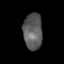
Tissue: lung
Cell type: Epithelial cells
Senescence score: 0.1711
Nuclear area (px): 683
Mean DAPI intensity: 91.385